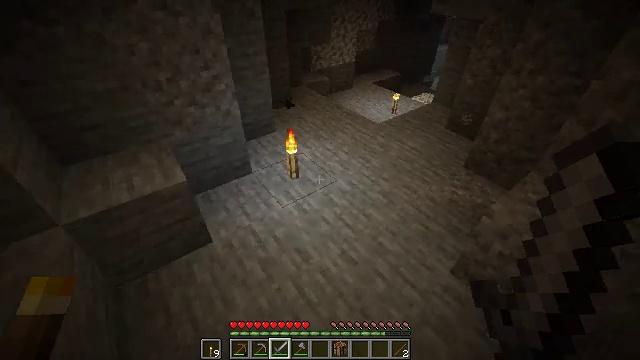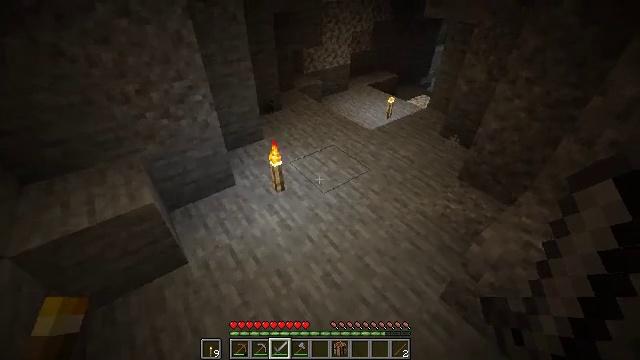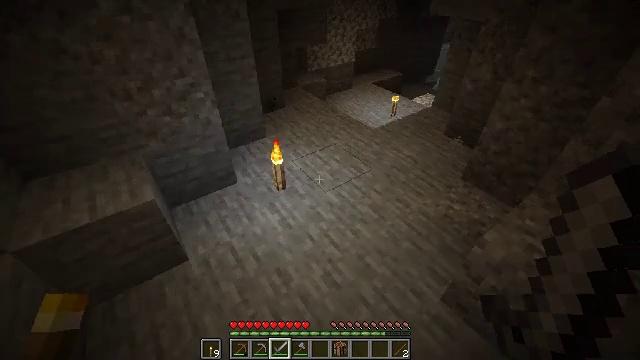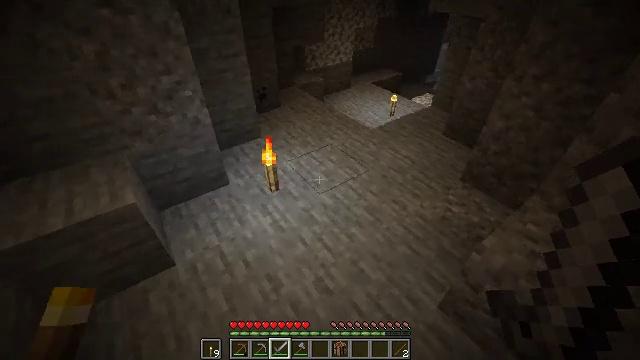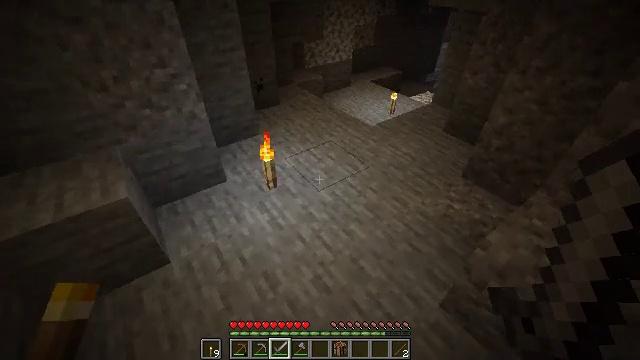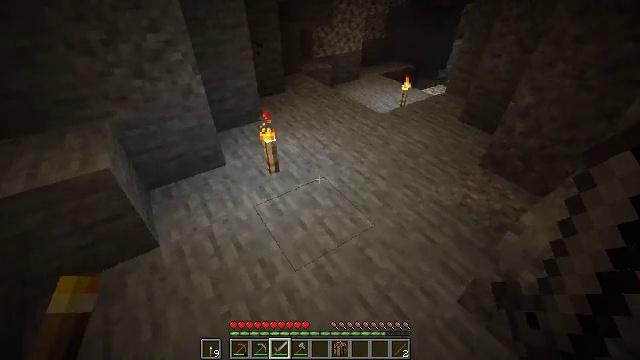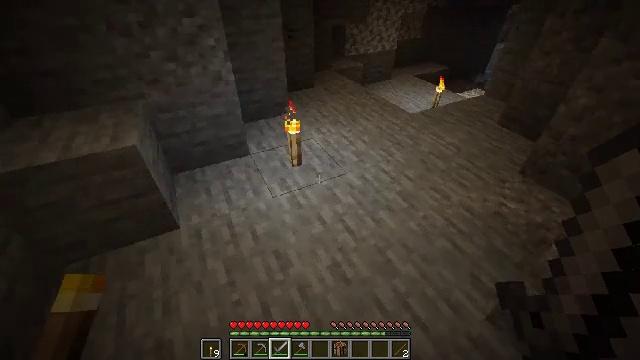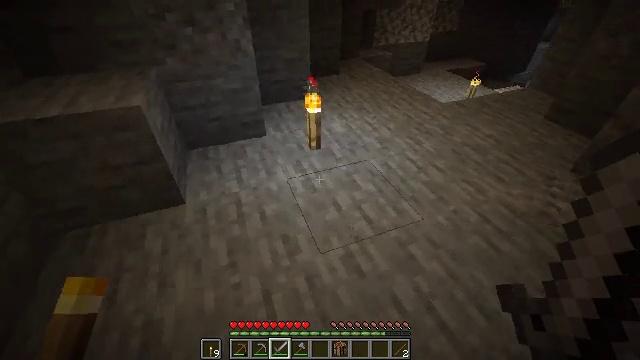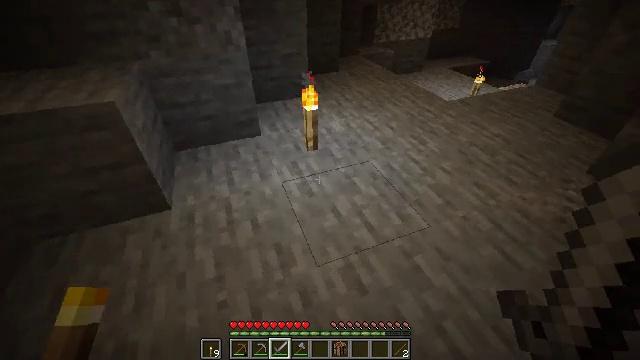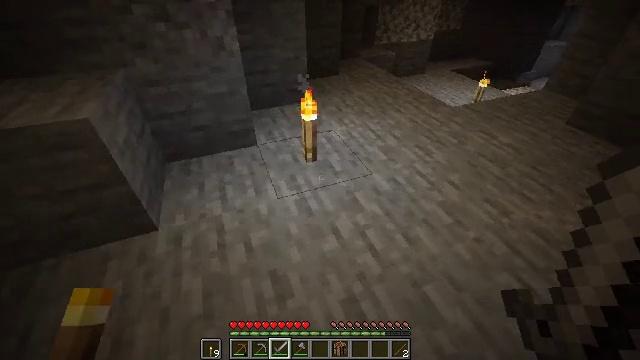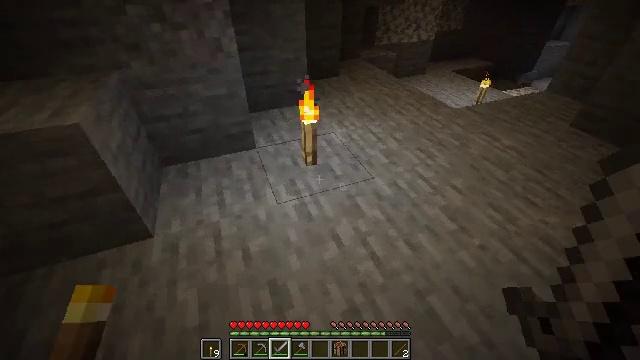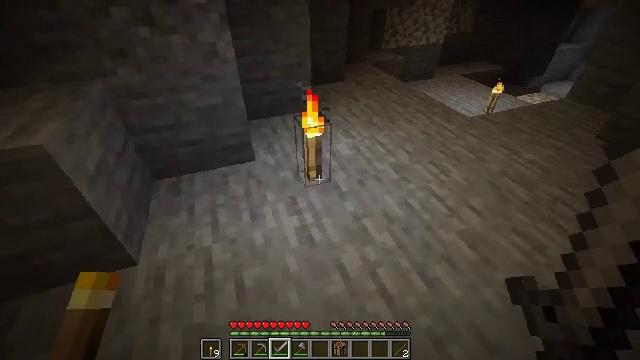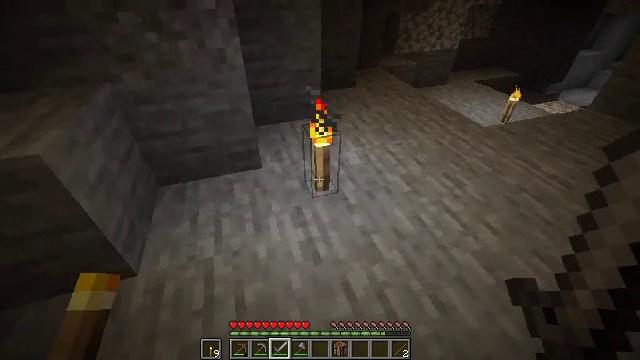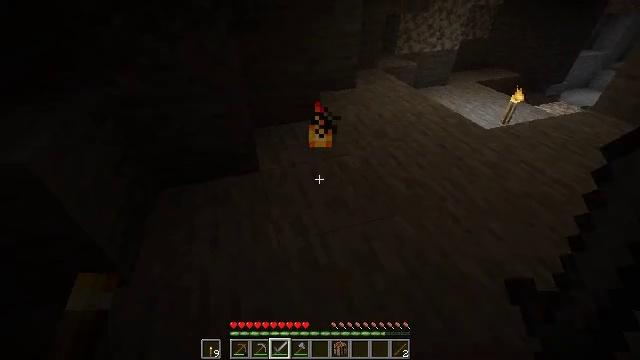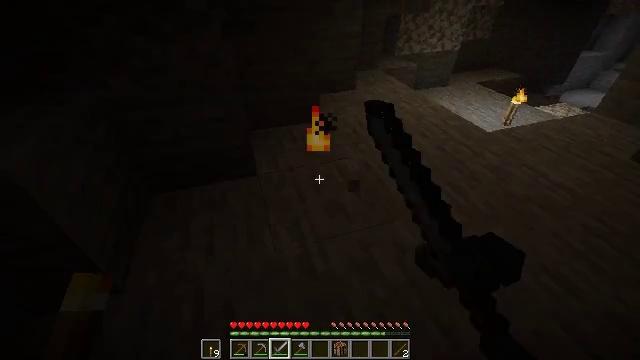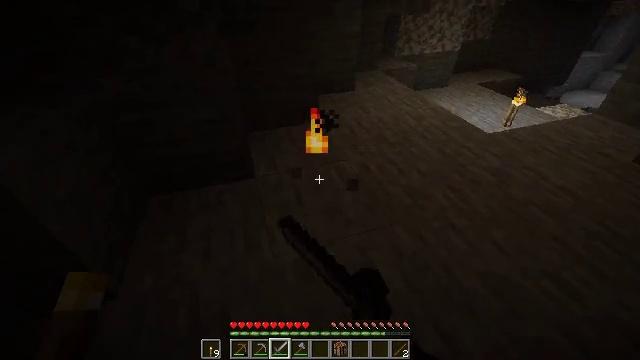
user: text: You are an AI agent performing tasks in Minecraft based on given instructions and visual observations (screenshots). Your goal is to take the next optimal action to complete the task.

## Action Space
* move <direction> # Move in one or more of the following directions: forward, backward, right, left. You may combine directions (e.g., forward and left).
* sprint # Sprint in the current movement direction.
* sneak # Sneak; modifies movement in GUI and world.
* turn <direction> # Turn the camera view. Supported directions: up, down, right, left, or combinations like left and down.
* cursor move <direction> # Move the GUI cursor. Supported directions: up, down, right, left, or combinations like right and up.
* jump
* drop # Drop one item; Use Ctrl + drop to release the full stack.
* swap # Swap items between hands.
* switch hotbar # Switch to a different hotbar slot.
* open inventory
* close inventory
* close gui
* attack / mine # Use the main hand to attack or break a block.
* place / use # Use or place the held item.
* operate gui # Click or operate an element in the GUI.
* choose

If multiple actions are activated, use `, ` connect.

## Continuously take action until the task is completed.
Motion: motion action
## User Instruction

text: Remove the torch from its spot.
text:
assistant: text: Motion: move forward and move right
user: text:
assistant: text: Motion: turn left
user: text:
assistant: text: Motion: no_op
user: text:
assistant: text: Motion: move forward
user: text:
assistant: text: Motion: move forward, turn left
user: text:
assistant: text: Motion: move forward, turn left
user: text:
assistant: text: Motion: move forward, turn left
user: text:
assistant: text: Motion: move forward
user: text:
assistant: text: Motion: move forward
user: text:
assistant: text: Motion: move forward
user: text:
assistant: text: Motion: move forward, turn left
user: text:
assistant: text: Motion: turn left
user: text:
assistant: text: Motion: attack / mine
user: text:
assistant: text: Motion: attack / mine
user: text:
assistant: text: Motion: attack / mine
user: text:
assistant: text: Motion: no_op
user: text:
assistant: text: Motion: move forward, turn right
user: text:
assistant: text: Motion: move forward, turn right and down
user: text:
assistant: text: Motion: move forward
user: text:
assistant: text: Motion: move forward
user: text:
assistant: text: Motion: move forward, turn right and up
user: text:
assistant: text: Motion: move forward, turn right and up
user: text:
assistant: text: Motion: move forward and move left, turn right
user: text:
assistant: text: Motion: move forward and move left, turn right
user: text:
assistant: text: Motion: move forward and move left, turn right
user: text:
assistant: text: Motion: move forward, turn right
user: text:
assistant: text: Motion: move forward, turn right
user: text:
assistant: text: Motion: move forward, turn right
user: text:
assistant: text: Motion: move forward
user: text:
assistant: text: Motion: move forward, turn left